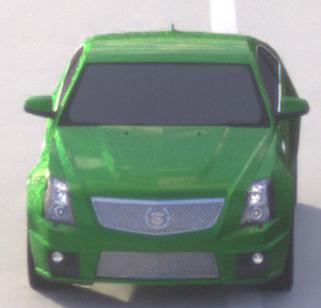
Make: Cadillac
Model: CTS-V
Detailed model: CTS-V (II) Limousine
Model produced from: 2008/11
Model produced until: 2010/12
Doors: 4
Color: green
Road condition: dry road
Daytime: morning or afternoon
Contrast: medium contrast